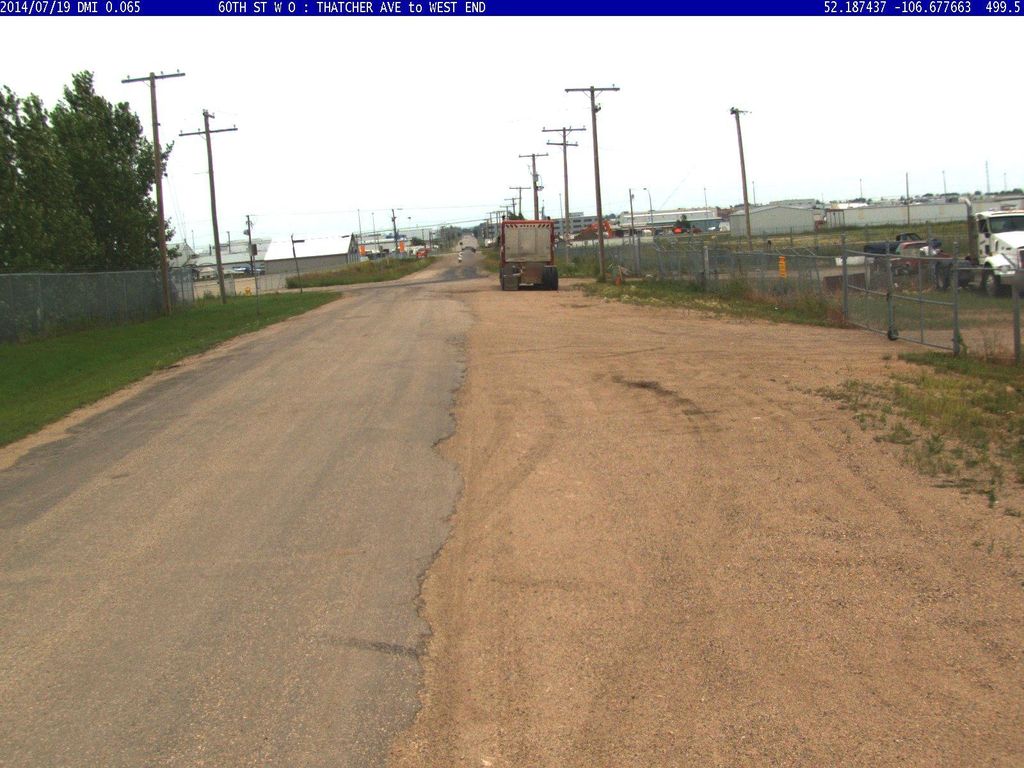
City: saskatoon